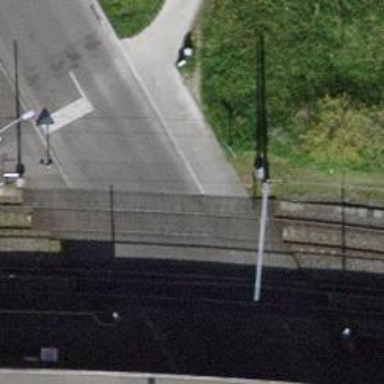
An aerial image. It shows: Level crossing with double half barrier.